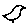
Label: bird